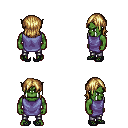
a pixel art fantasy rpg character, male body template, orc, green skin, chain tabard jacket, metal pants, blonde long bangs hairstyle, ghillies, four views (front, back, left, right), 2x2 character sprite sheet, small pixel art, hard edges, no anti-aliasing